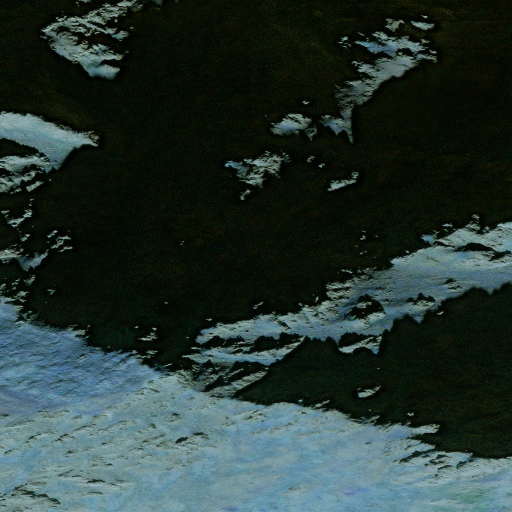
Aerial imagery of mountain in Alaska named Wolverine Peak containing only unknown